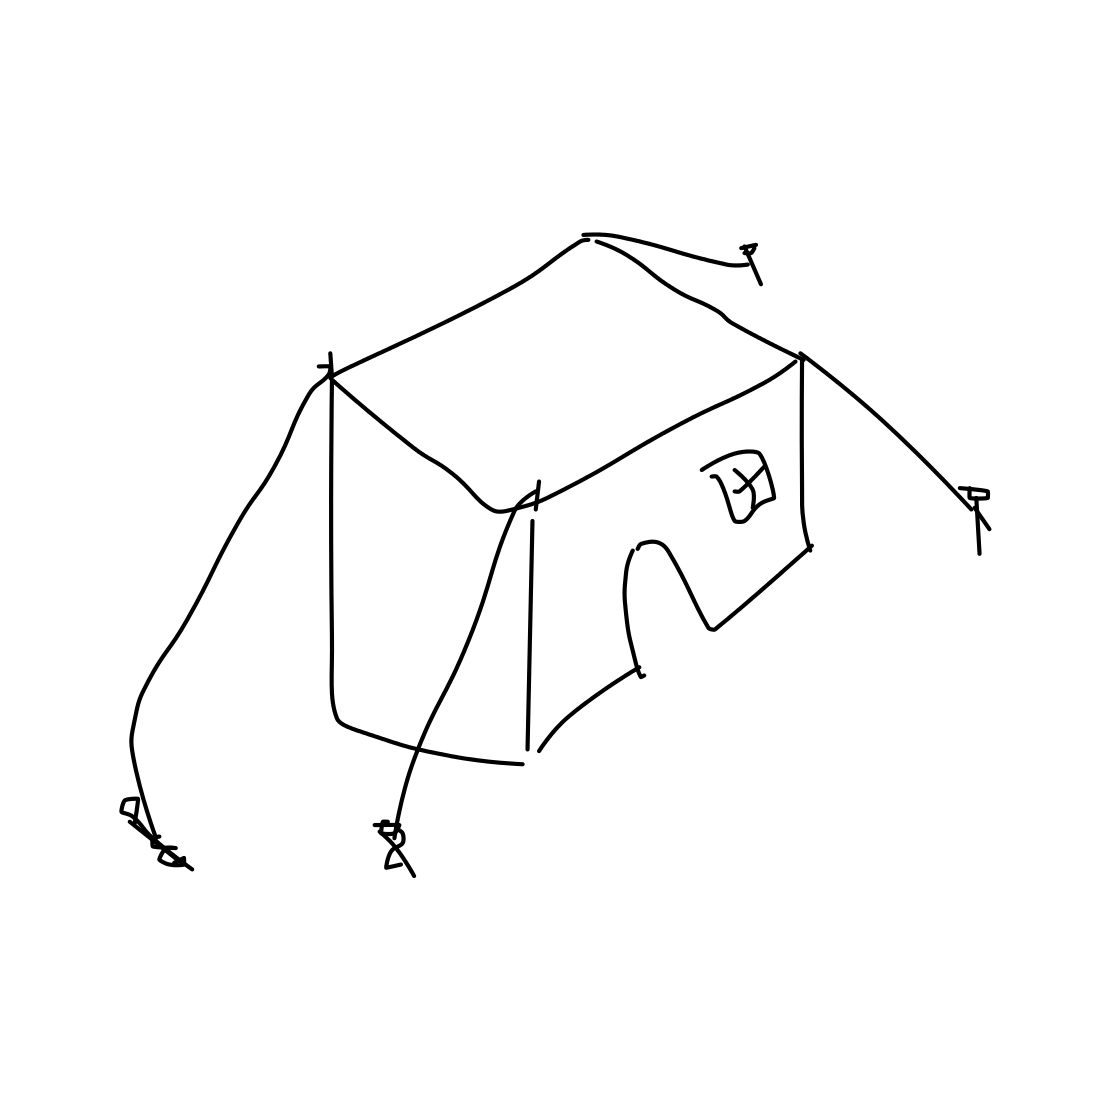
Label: tent